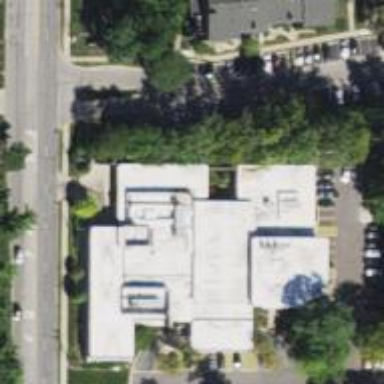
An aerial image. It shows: Building.